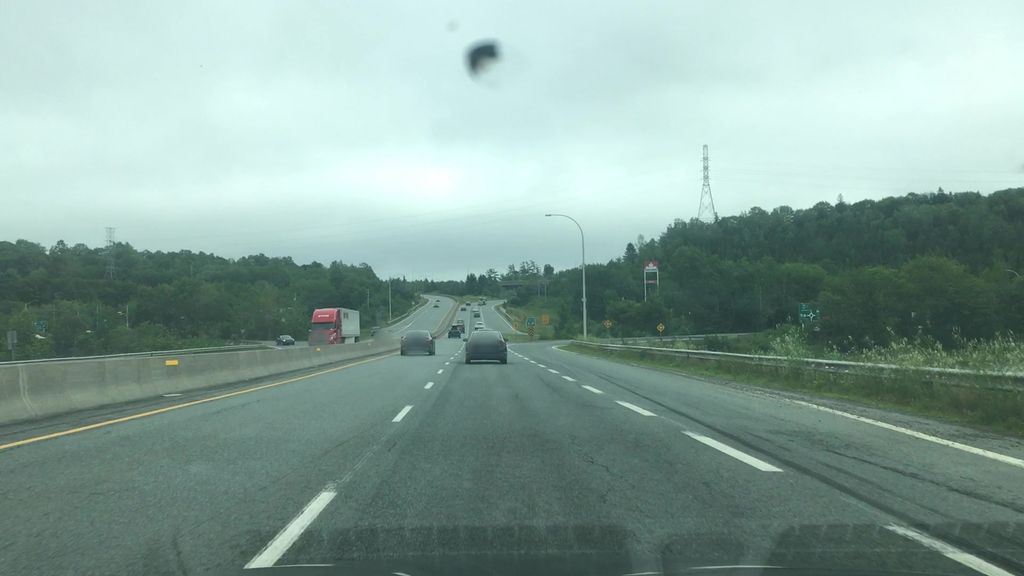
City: halifax